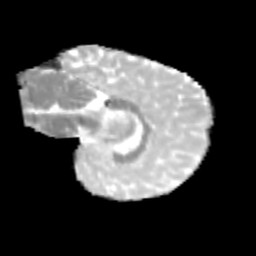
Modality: MD
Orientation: sagittal
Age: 10
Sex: female
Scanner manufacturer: siemens
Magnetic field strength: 3 T
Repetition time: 3.8 s
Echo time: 0.07 s